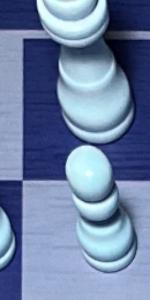
Label: Pawn_White